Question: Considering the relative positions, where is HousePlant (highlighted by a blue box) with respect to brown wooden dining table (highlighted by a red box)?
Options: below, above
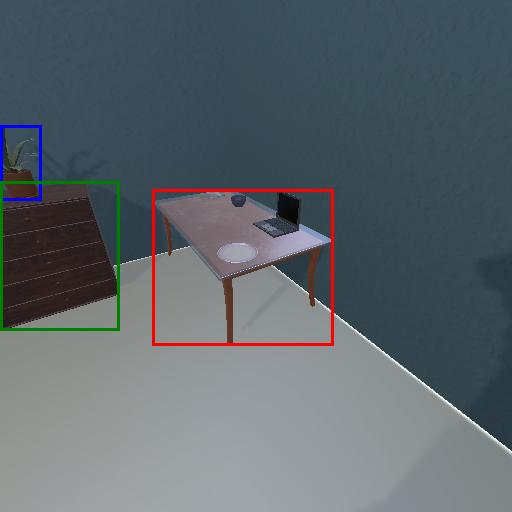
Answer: below